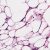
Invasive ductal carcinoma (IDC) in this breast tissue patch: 0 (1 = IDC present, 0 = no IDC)